Question: I have a background image and I need to put buttons in it. I have tried auto layout as well by fixing it's height and width (The button text was not part of the background, has been added manually), but it is not working for all screen sizes. I want two buttons equidistant from line that can be seen(like in iPhone 4 inch screenshot, line is part of the background). How can I go about doing that? Are there any other tools which might be helpful? I am using swift

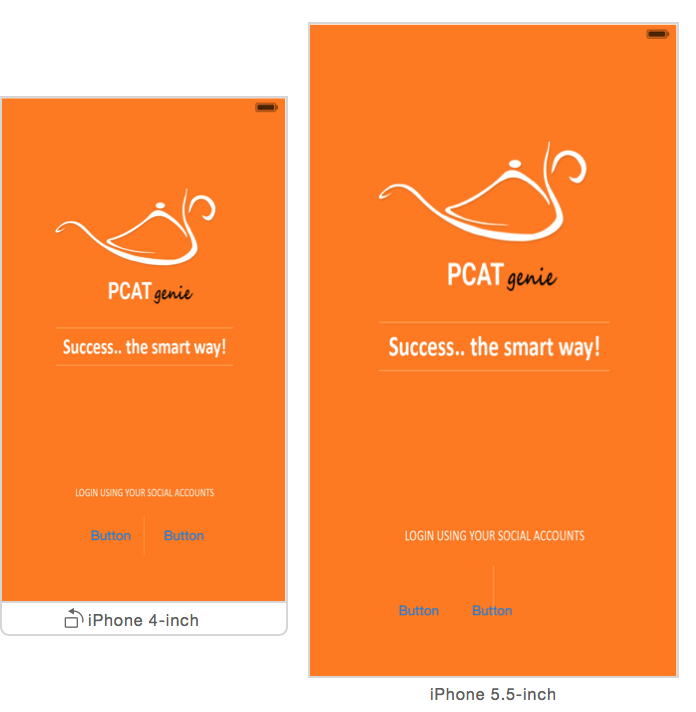
Answer: Best way to do this is to add a hidden view which has a background color of clear. Add a constraint for this which centers it horizontally and a constraint which positions its top where you want it.
Make the width of this transparent view the space you wish between buttons or leave it as 1 wide if you wish and use offsets in the constraints described below instead. Make the height 1 so it takes up no space.
For the buttons align the top of the buttons with the bottom of the transparent view. This places the buttons vertically.
Finally pin the trailing edge of button 1 to the leading edge of the transparent view and pin the leading edge of button 2 to the trailing edge of the transparent view. Set the offset for the pins to be the distance you want the buttons from center if you gave your transparent view no width.
On all screen sizes, the buttons will now be relative to the center.
If you want to have them equally space out, you can add transparent views to the left and right of the buttons and pin them together so they act like spacers. So superview->spacer->button->spacer->button->spacer->superview.
Using the spacer approach, select the 3 transparent views and add a constraint for equal width. You buttons will now be spread apart equally.